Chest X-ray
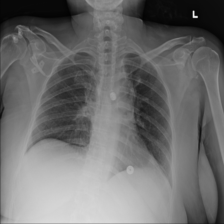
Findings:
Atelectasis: negative
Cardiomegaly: negative
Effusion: negative
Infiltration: negative
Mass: negative
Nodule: negative
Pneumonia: negative
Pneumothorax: negative
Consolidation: negative
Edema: negative
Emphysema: negative
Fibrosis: negative
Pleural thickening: negative
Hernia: negative